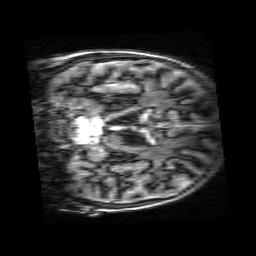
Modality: MP2RAGE
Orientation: coronal
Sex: male
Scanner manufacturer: siemens
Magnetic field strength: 3 T
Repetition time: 5 s
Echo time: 0.00355 s